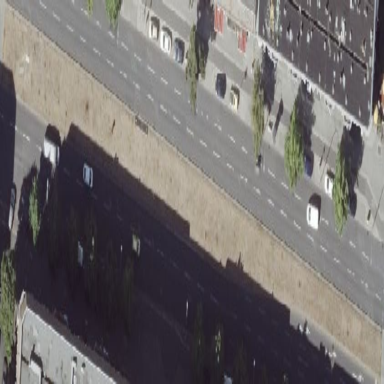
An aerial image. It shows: Grassy area with traffic island.